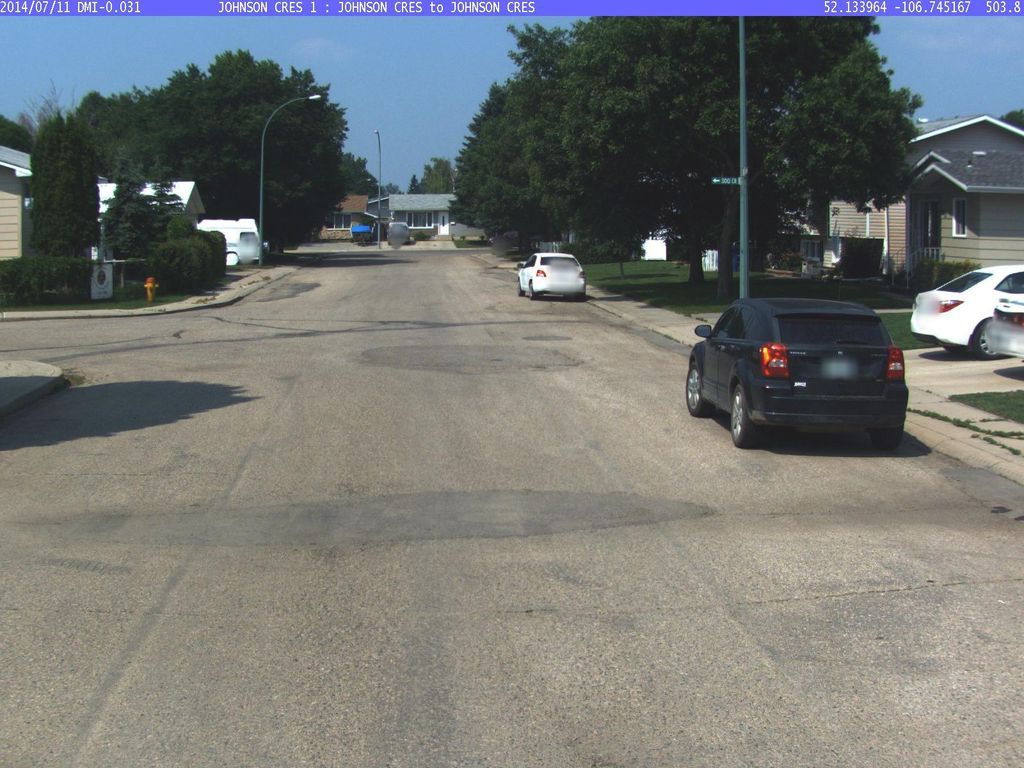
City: saskatoon